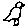
Label: bird